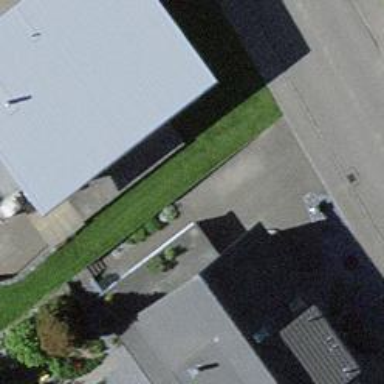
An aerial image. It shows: Terrace building.